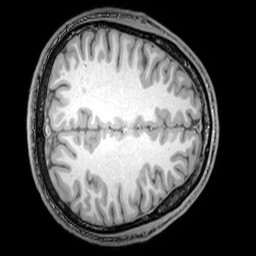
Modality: T1w
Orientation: axial
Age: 25
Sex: male
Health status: healthy
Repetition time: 0.081 s
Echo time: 0.037 s